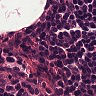
Metastatic tissue present: no